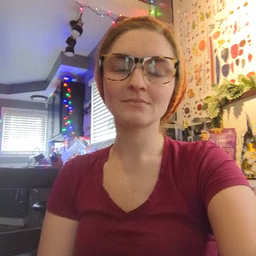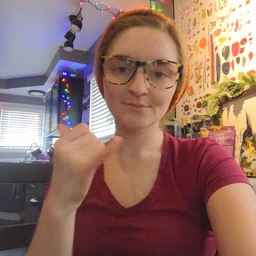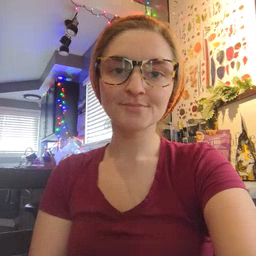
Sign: yellow